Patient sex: M
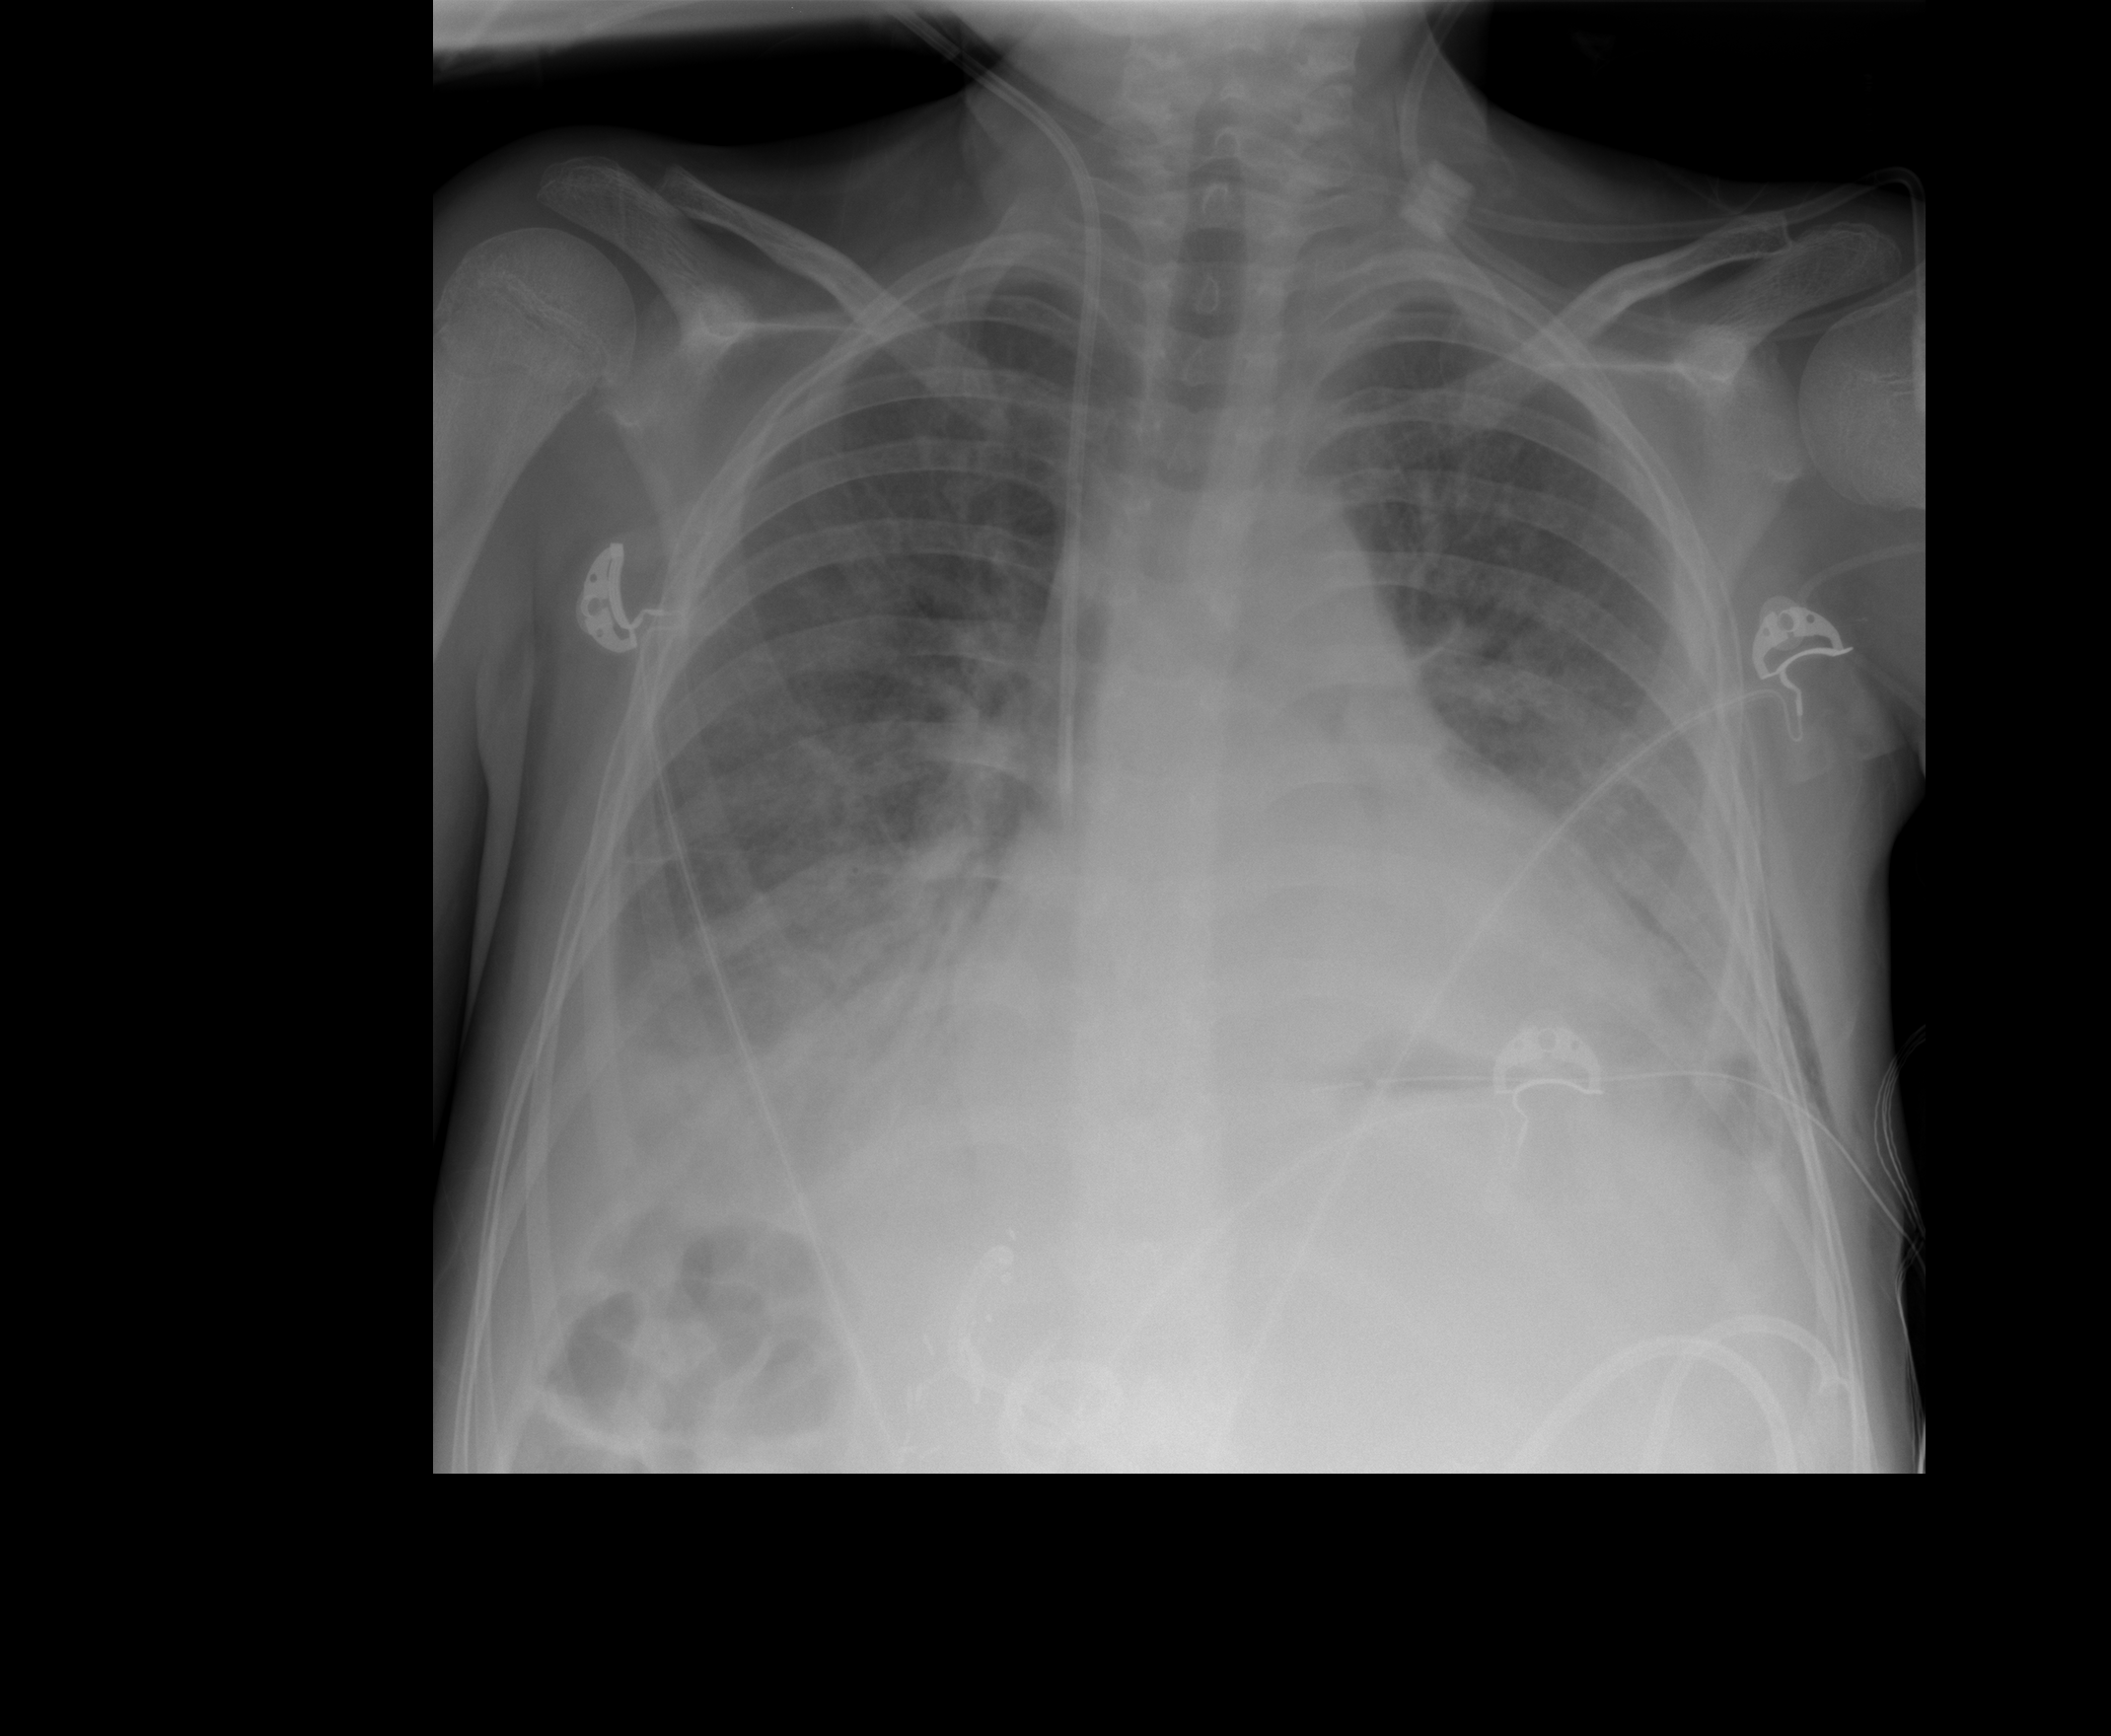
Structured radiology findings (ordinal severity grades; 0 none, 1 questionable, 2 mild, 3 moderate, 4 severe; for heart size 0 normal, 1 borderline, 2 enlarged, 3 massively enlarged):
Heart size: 2
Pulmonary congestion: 3
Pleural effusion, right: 2
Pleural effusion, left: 2
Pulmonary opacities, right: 2
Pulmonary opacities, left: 2
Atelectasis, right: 2
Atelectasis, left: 2